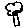
Label: tree